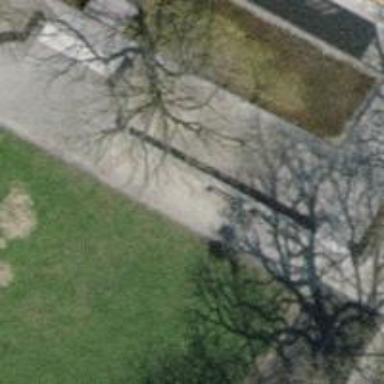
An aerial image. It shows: Brown bench.